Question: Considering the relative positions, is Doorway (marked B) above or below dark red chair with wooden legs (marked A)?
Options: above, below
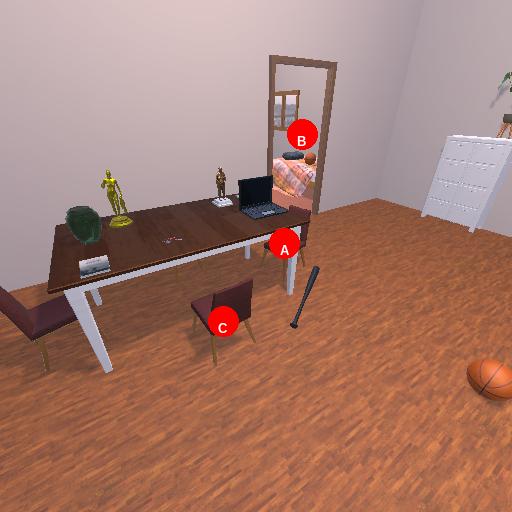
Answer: above